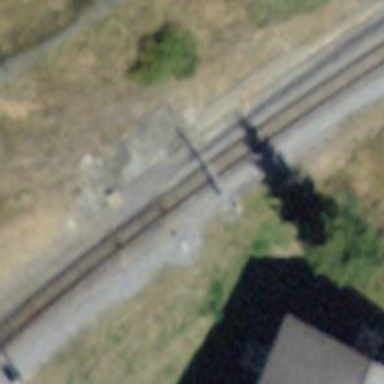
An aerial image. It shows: Catenary mast for power lines.